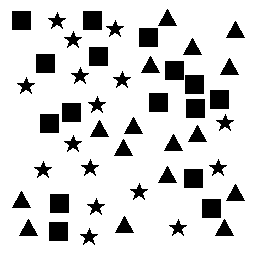
Squares: 16
Triangles: 16
Stars: 16
Total shapes: 48